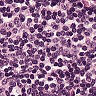
Metastatic tissue present: no